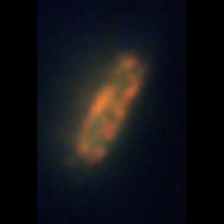
Taxon: Pennate
Group: Diatoms